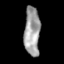
Tissue: skin
Cell type: Epithelial cells
Senescence score: 0.2629
Nuclear area (px): 748
Mean DAPI intensity: 161.138